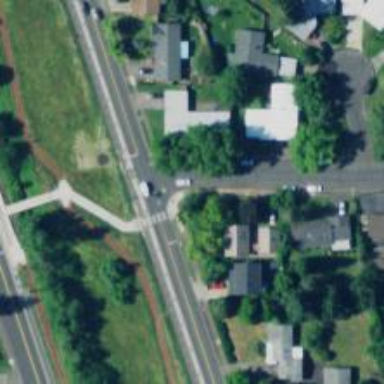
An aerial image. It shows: Marked crossing on footway.